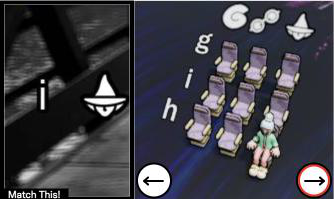
Task: seats
Answer: no